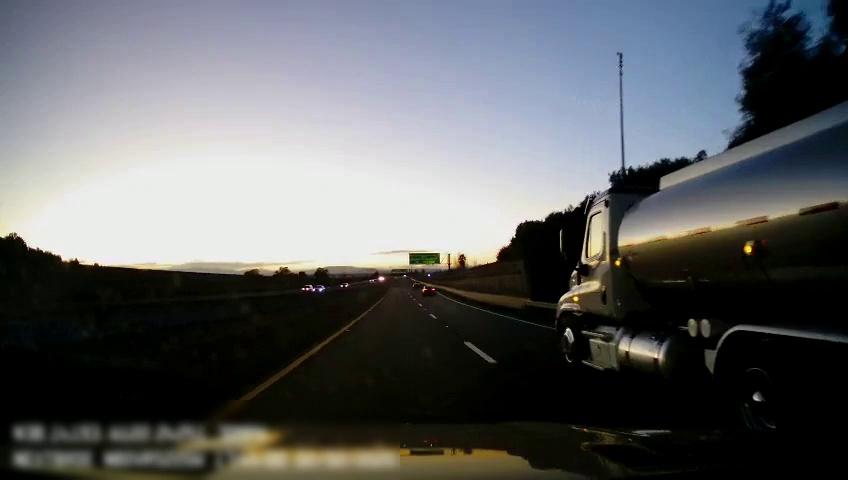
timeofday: Dusk/Dawn/Twilight
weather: Sunny
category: Drivable Space
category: Vehicles | Car
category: Vehicles | Truck
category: Vehicles | SUV
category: Vehicles | Car
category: Vehicles | SUV
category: Lanes | Alternate Lane
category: Lanes | Alternate Lane
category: Lanes | Alternate Lane
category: Traffic | Signs